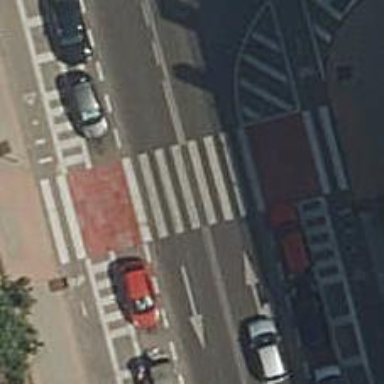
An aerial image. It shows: Pedestrian crossing with zebra markings on the footway.